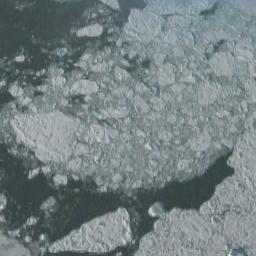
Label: sea_ice